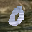
Label: 0